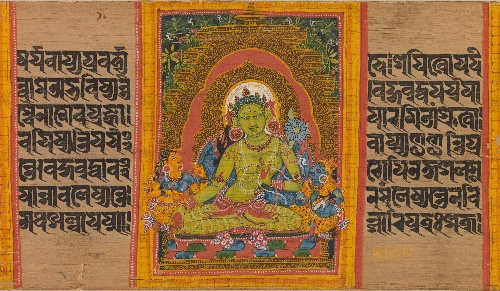
Date: early 12th century
Object type: Folio
Classification: Paintings
Medium: Opaque watercolor on palm leaf
Culture: India (Bengal) or Bangladesh
Period: Pala period
Dimensions: 2 3/4 x 16 1/2 in. (7 x 41.9 cm)
Department: Asian Art
Credit line: Purchase, Lila Acheson Wallace Gift, 2001
Accession year: 2001
Repository: Metropolitan Museum of Art, New York, NY
Tags: Goddess